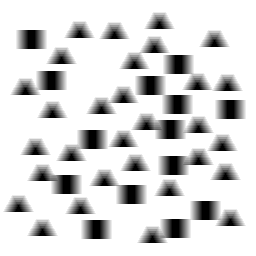
Squares: 14
Triangles: 30
Stars: 0
Total shapes: 44